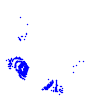
Particle: proton